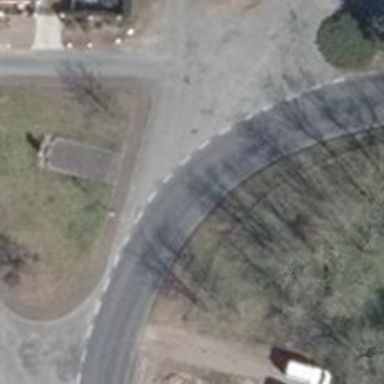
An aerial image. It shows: Tertiary road with asphalt surface.